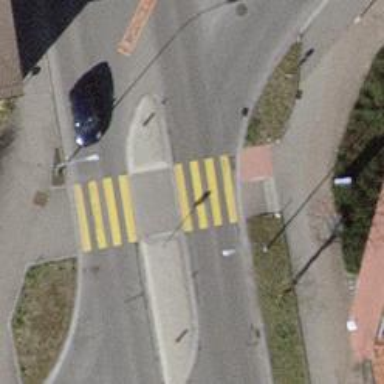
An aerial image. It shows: Marked crossing with pedestrian island.